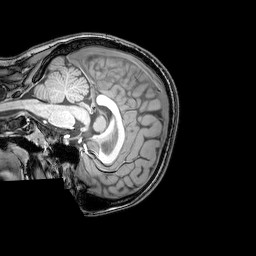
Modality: T1w
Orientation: sagittal
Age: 22
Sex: female
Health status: healthy
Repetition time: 0.081 s
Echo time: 0.037 s